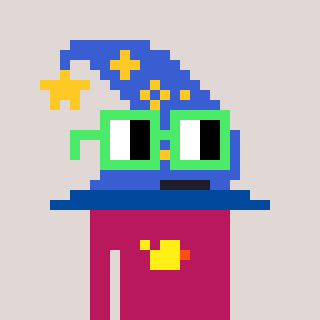
a pixel art character with square light green glasses, a wizard hat-shaped head and a darkpink-colored body on a warm background